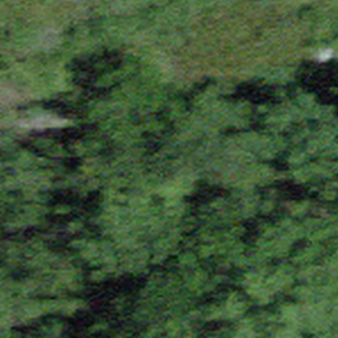
Label: other